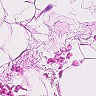
Metastatic tissue present: no